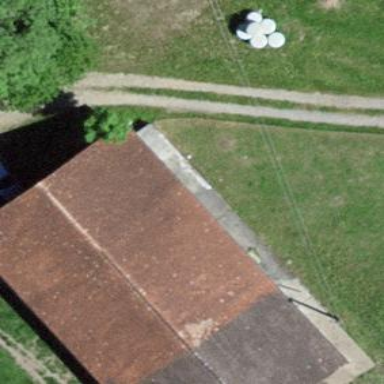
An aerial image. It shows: Farm auxiliary building.